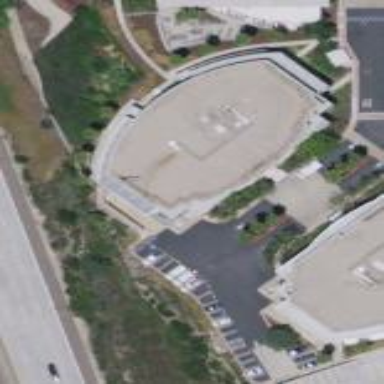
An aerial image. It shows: Office building.